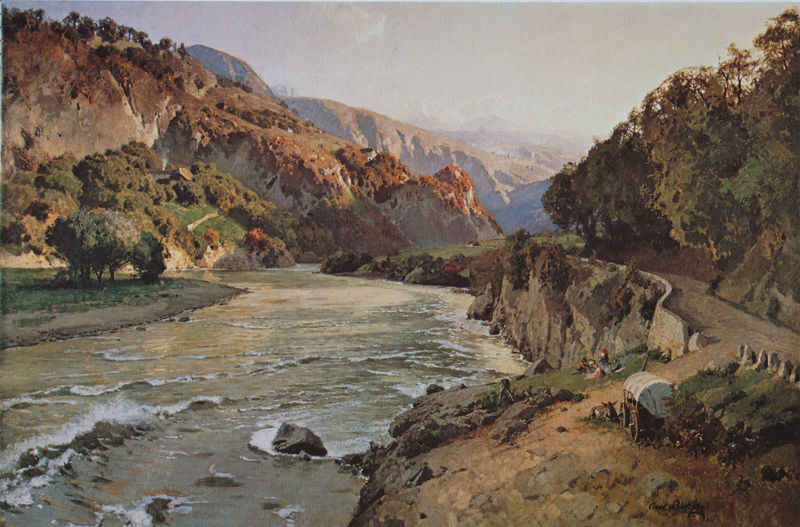
Titel: Die Rast
Künstler: Carl Ludwig
Standort: Winterthur
Institution: Privatbesitz
Schlagwörter: baum, berg, blau, felsen, feuer, gemälde, himmel, mann, schatten, wasser, weiß, wolken, bäume, fluss, gelb, grün, landschaft, menschen, ocker, sitzen, ufer, abend, braun, frau, grau, hell, licht, strasse, gras, rasen, rot, tier, tiere, weg, wiese, malerei, mensch, stein, steine, bild, öl, bach, baumstamm, flusslauf, gräser, hügel, morgen, natur, sonnenaufgang, vieh, büsche, gebüsch, gewässer, pfad, sonne, sträucher, boden, insel, pflanze, pflanzen, rosa, tal, wald, esel, karren, kinder, pferd, gischt, strand, welle, wellen, ruhen, italien, berge, fels, felswand, gebirge, hang, mauer, dunst, kuh, rind, schlucht, oliv, pause, picknick, rast, amerika, kutsche, karre, wagen, romantik, schaum, strom, strömung, realistisch, baumkrone, klippe, zigeuner, wandern, alpen, flussbett, landscaft, baumgruppe, bewachsen, lanschaft, reise, wanderer, stark, gebirgsbach, bachlauf, felsbrocken, naturalistisch, brocken, planwagen, usa, gestrüpp, lich, reisende, ochse, rasten, flußlandschaft, klamm, waagen, lager, flussufer, reisen, mächtig, steilufer, siedler, wildwasser, gebrige, sprudel, lagerfeuer, trail, straß, farmer, 1750, laer, fahrende, stra0e